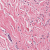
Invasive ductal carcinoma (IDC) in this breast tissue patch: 0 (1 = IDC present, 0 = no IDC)